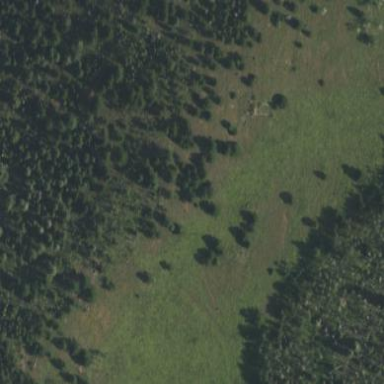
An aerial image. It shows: Forest area with mix of tree types. The trees have mixed leaf cycle.